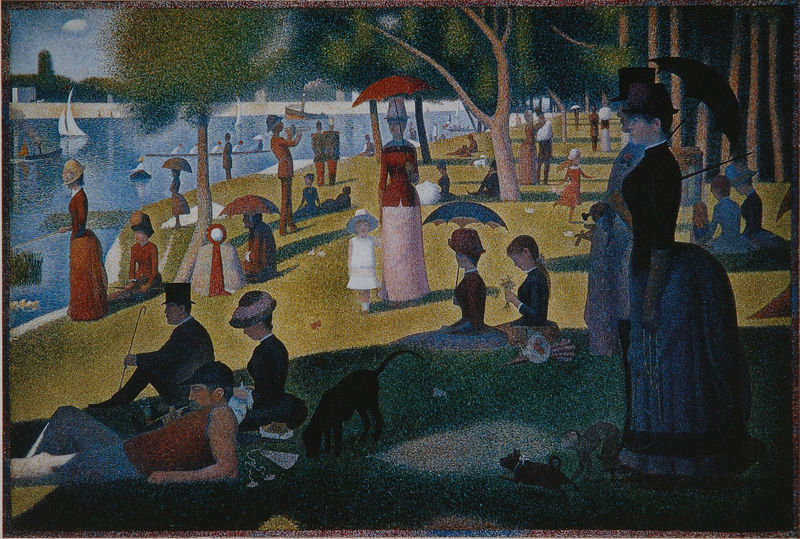
Titel: Un dimanche à la Grande Jatte
Künstler: Georges Seurat
Standort: Chicago (Illinois)
Institution: The Art Institute of Chicago
Schlagwörter: baum, blätter, himmel, laub, mann, meer, schatten, wasser, weiß, baden, badende, bäume, fluss, frauen, grün, impressionismus, landschaft, menschen, mädchen, ocker, sand, see, sitzen, ufer, blumen, damen, frankreich, frau, hut, hüte, kleid, kleider, köpfe, licht, männer, orange, paris, schwarz, szene, gras, hund, hunde, park, rasen, regenschirm, rot, schirm, sonnenschirm, tier, wiese, beige, leute, malerei, rock, zylinder, anzug, mütze, profile, stehen, schilf, spiegelung, rauch, sonne, sitzend, kind, personen, saum, rosa, wald, boot, boote, kinder, stock, affe, garten, taille, hintern, schiff, schiffe, segel, segelboot, segelschiffe, sommer, strand, liegen, divisionismus, gehstock, röcke, moderne, pointilismus, segelschiff, nachmittag, farben, mauer, farbe, naiv, ausflug, enten, picknick, figuren, seine, dampfschiff, stämme, duktus, freizeit, ruderboot, ruderer, rudern, junge, baumkronen, silhouetten, segeln, punkte, bad, spiel, mond, bayern, spaziergang, kanu, schirme, spazierstock, sonntag, seurat, signac, schemen, ausflus, bei, bei paris, coule de paris, figurinen, grande jatte, hundeleine, kleidef, la grande jatte, nachmittag auf der grande jatt, nachmittag grande jatte, paare, pointillismus, scherenschnitte, sonnenschirme, sonntag nachmittag, spätimpressionismus, poitillismus, seurrat, kinde, mops, pünkte, schene, kindermänner